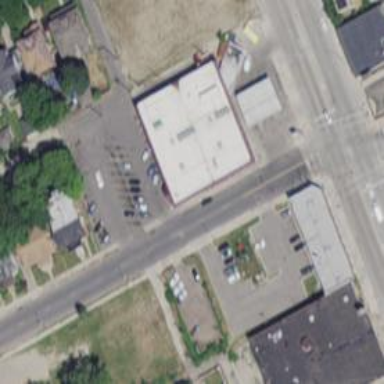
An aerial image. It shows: Retail building that houses food shop.